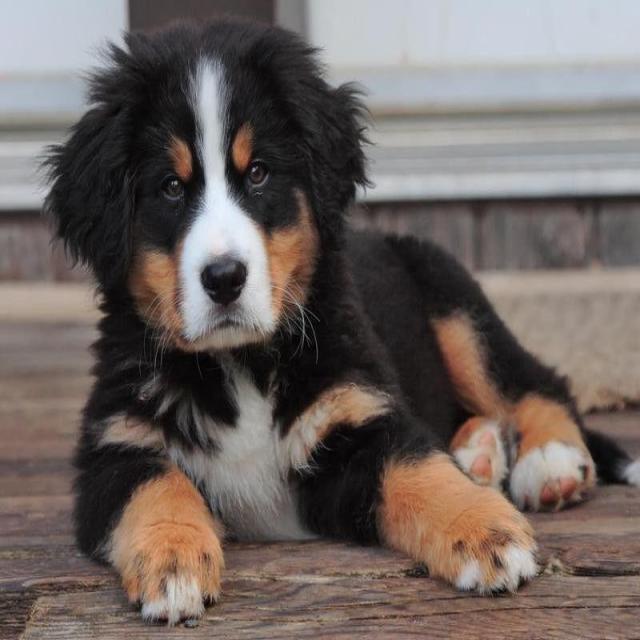
Healthy canine skin — no visible lesions, inflammation, or abnormalities. The skin and coat appear normal.